Aerial crown-view tile of a tropical tree (Barro Colorado Island, Panama), acquired 20250512:
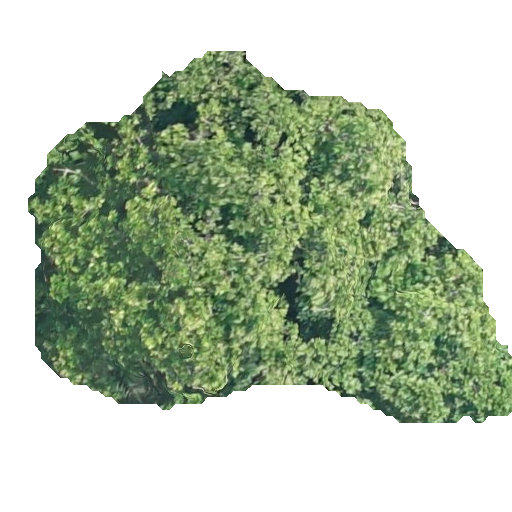
Species: Anacardium excelsum
GBIF accepted scientific name: Anacardium excelsum
Crown area: 183.684 m²